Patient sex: M
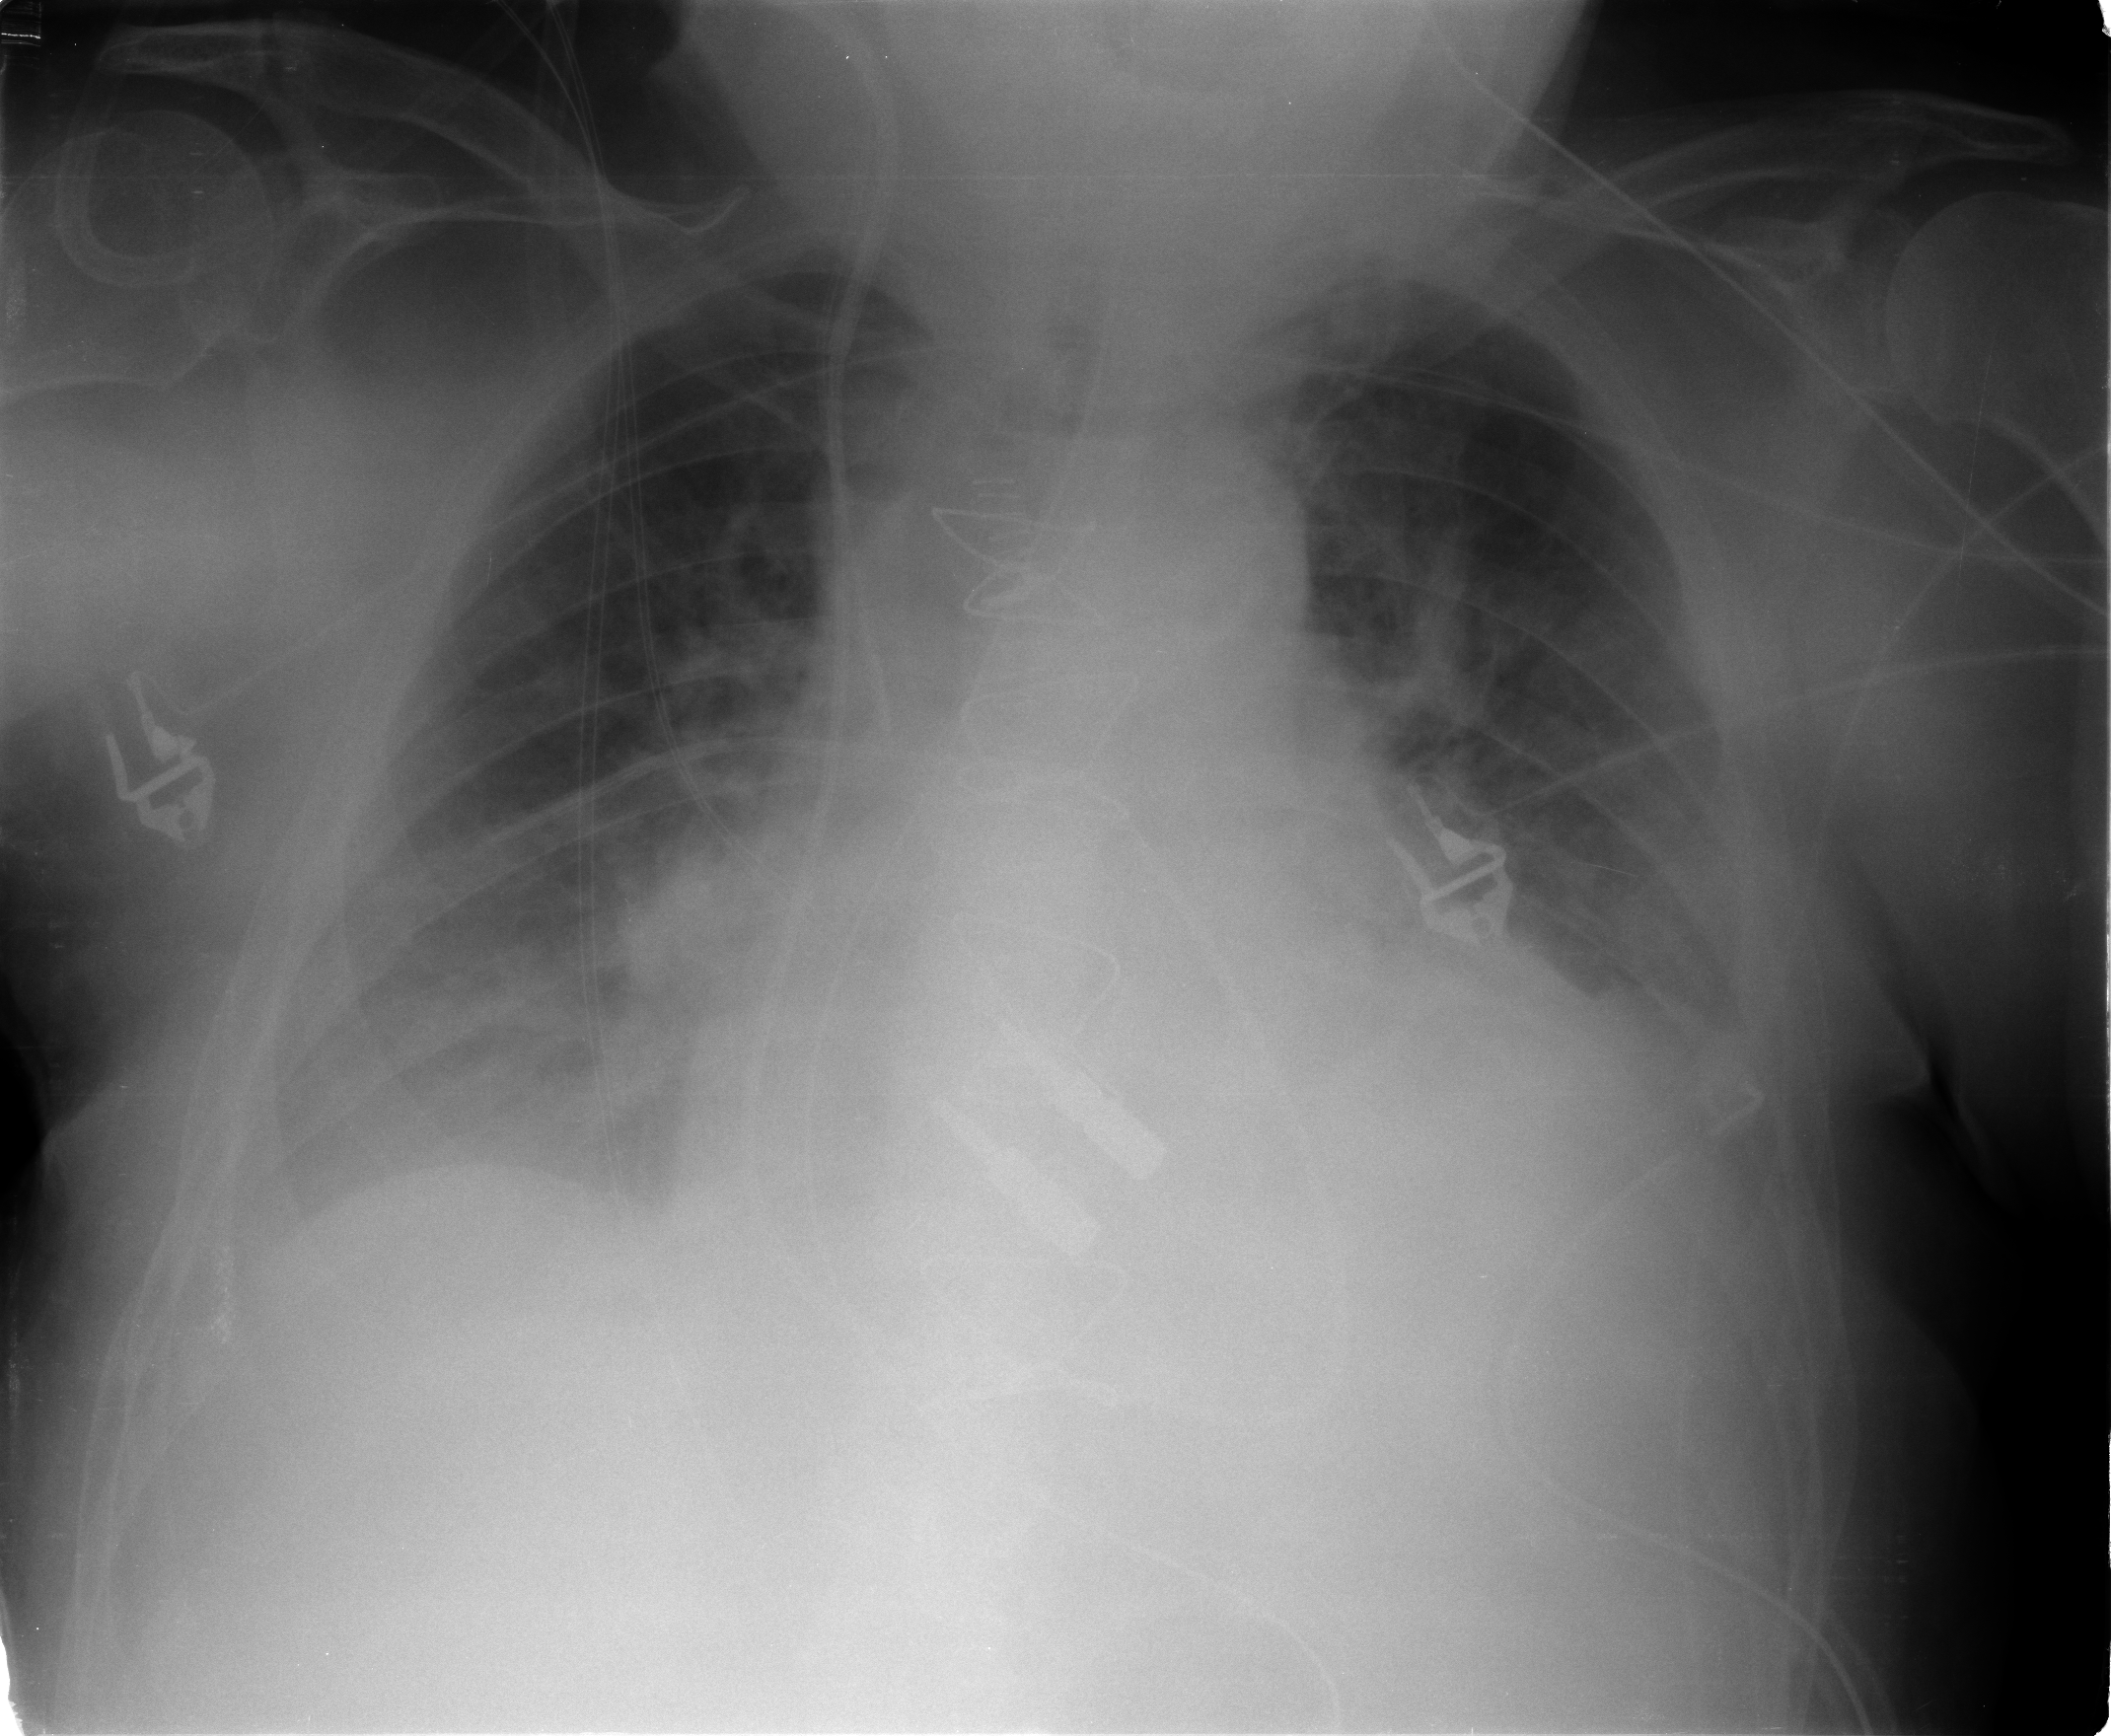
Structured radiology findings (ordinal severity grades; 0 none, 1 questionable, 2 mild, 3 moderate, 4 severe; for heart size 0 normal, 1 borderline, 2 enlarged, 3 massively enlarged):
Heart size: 2
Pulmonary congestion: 2
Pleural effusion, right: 0
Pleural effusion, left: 2
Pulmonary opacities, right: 1
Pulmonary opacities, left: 1
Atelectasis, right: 2
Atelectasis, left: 2